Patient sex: F
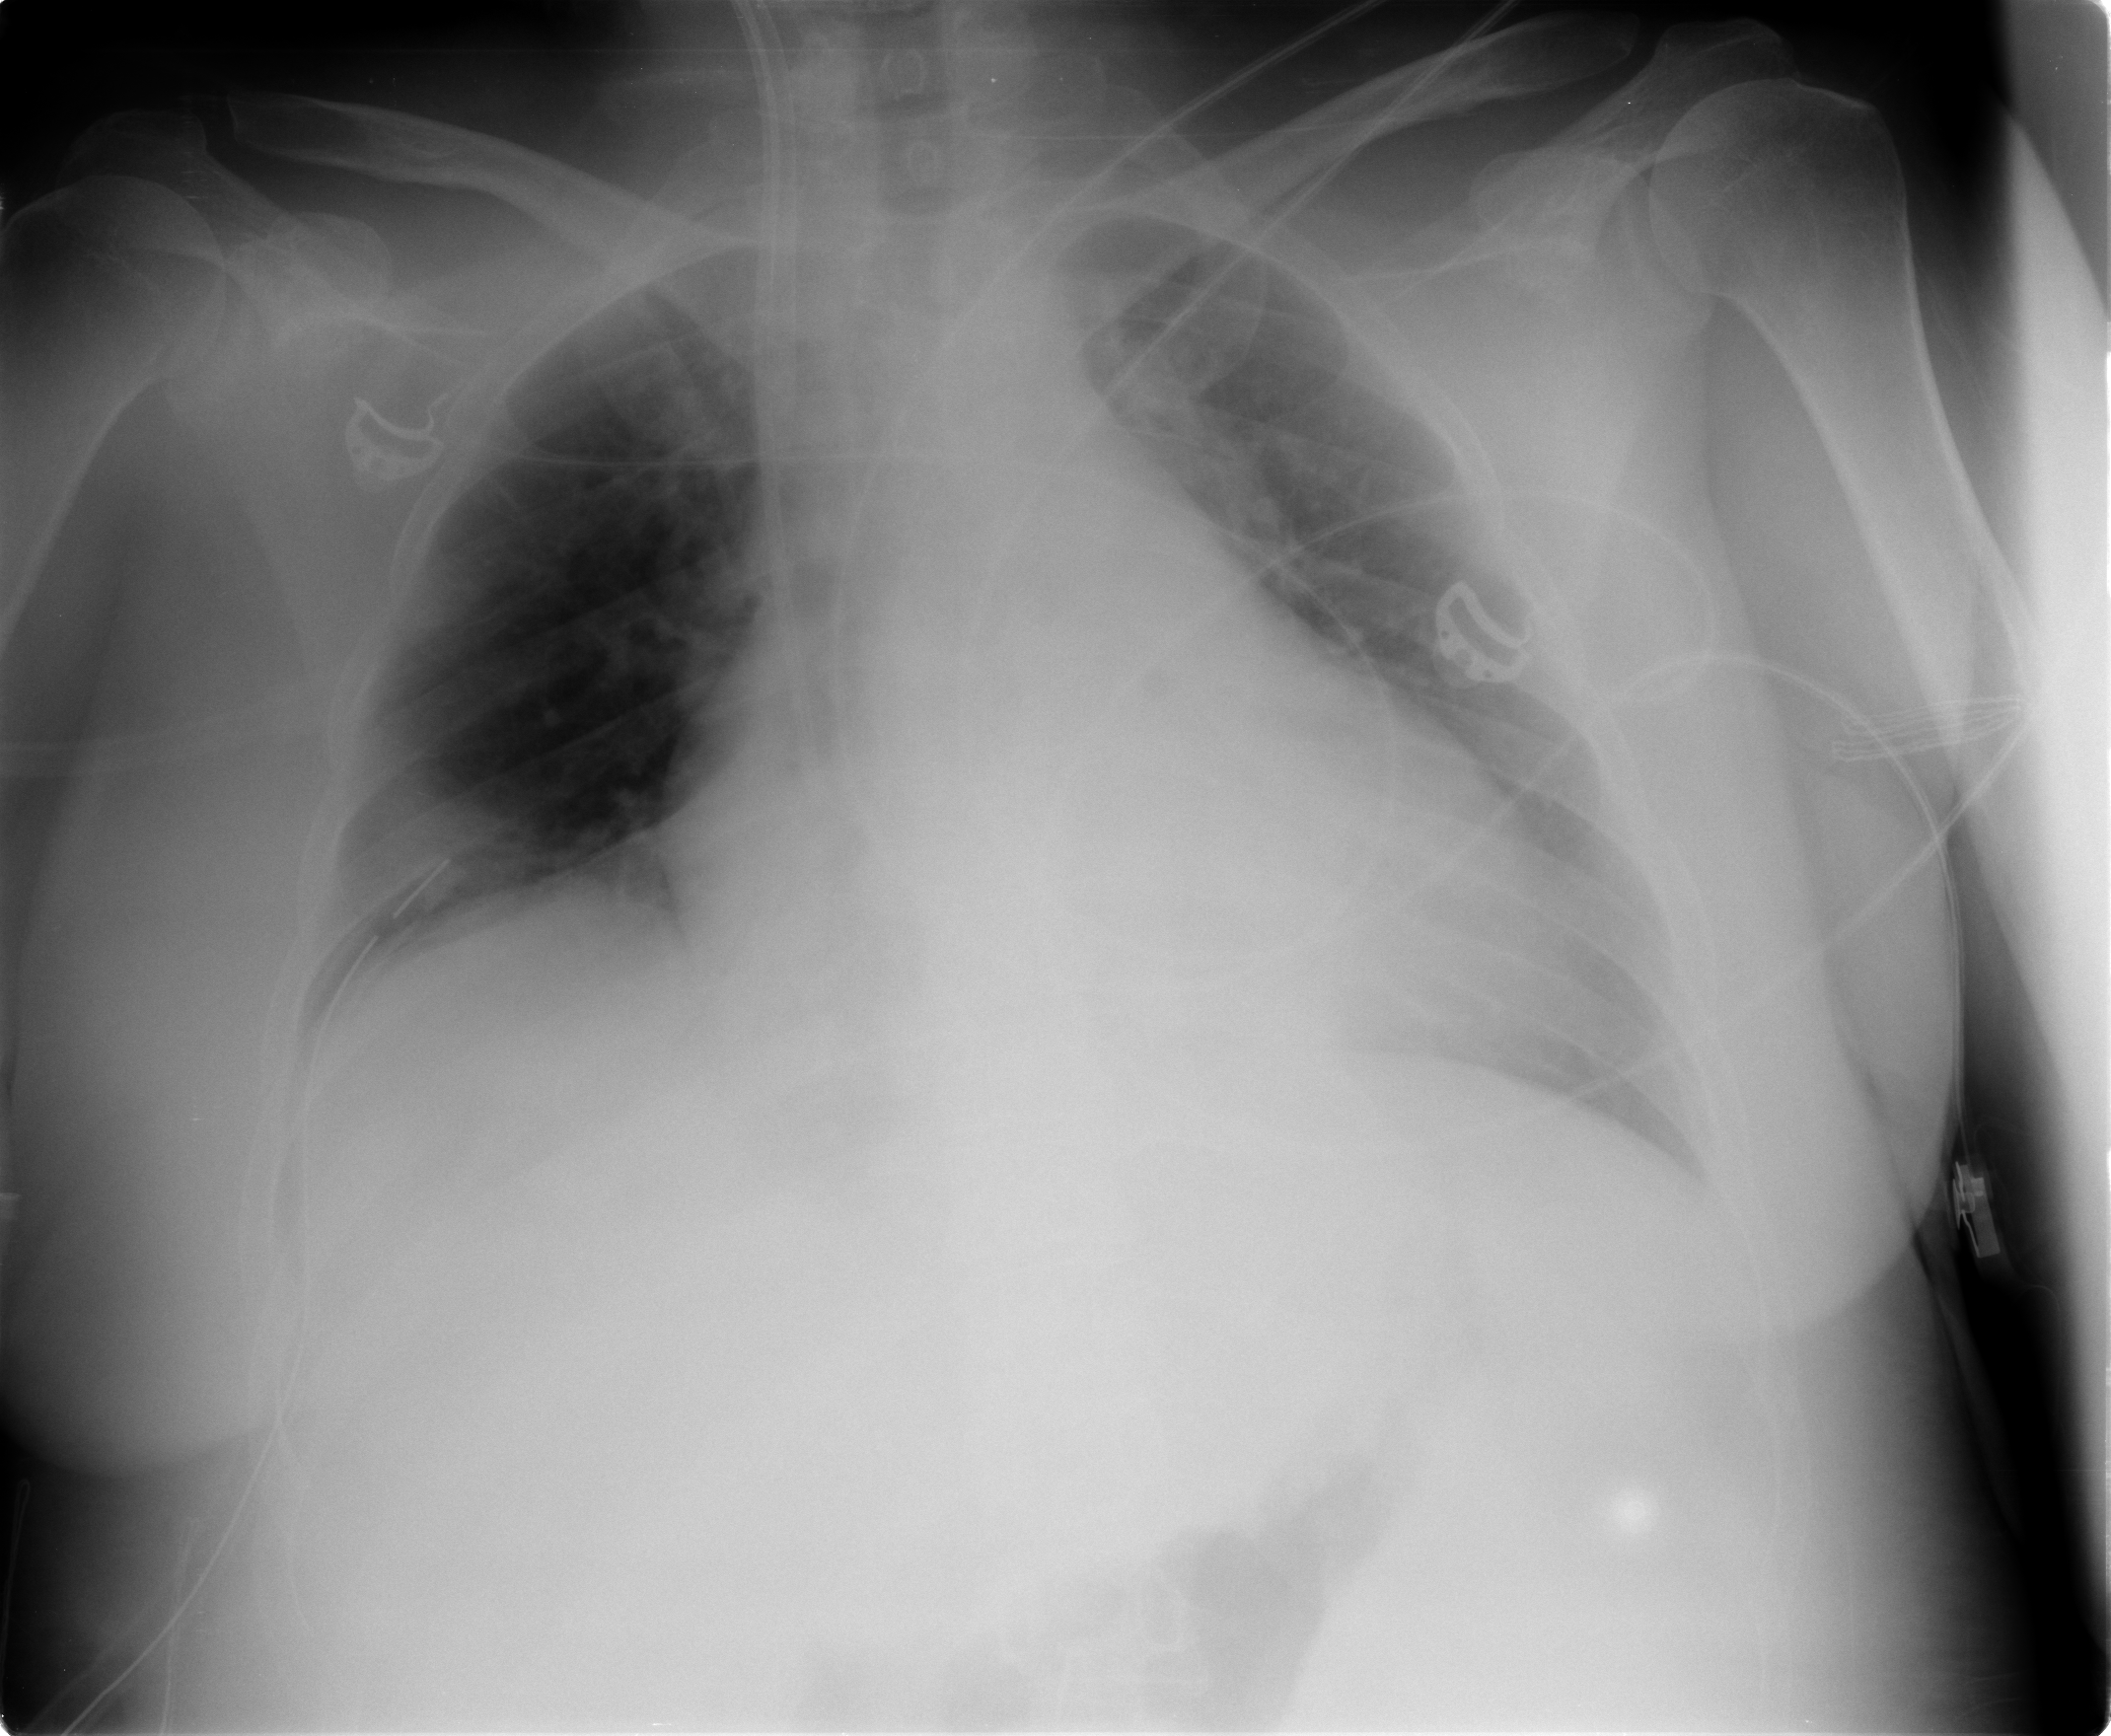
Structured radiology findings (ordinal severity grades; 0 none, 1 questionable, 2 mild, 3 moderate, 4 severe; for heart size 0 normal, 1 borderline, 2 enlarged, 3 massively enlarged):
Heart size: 2
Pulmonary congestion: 0
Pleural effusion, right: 0
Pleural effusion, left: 0
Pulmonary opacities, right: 0
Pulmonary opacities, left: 0
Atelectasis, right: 1
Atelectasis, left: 0